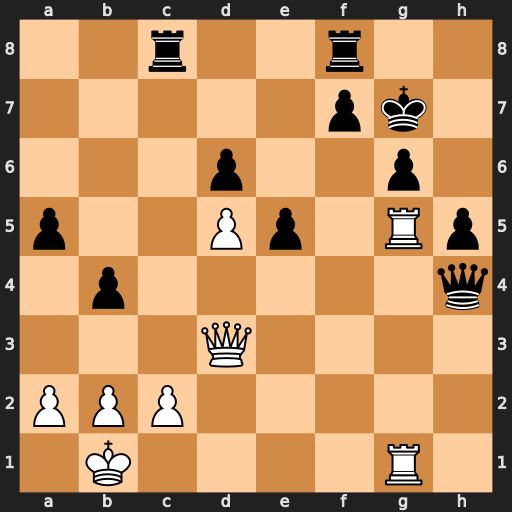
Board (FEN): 2r2r2/5pk1/3p2p1/p2Pp1Rp/1p5q/3Q4/PPP5/1K4R1
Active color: w
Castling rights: -
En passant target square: -
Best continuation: Rxg6+ fxg6 Qxg6+ Kh8 Qh6#